Question: I have a xamDataGrid with two levels of data. (see <URL>.
There is very little visually that shows where one level of data starts and a seconds begins. Take a look at this snippet from the xamFeatureBrowser:

What I want, is to indent the second level a little. RecordPresenter has a <URL> property, but it's read-only...
An alternative, would be to display some kind of thin footer for each second level grid.
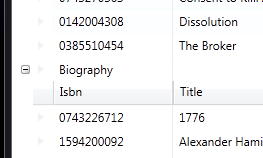
Answer: This one turned out to be easier then expected. I'm sure I tried this before I asked the question, but for some reason, I failed. When I showed the problem to a colleague, he made it work just like that. :-/
So here is the style:
'''
<Style TargetType="{x:Type igDP:DataRecordPresenter}" x:Key="NestedRecordStyle">
<Setter Property="Margin" Value="20,0,0,0"/>
</Style>
'''
and here's how I applied it to my nested fieldset:
'''
<igDP:FieldLayout ParentFieldLayoutKey="MainLayout">
<igDP:FieldLayout.Settings>
<igDP:FieldLayoutSettings DataRecordPresenterStyle="{StaticResource NestedRecordStyle}"/>
</igDP:FieldLayout.Settings>
...
</igDP:FieldLayout>
'''
Just like that...
edit: Updated typo